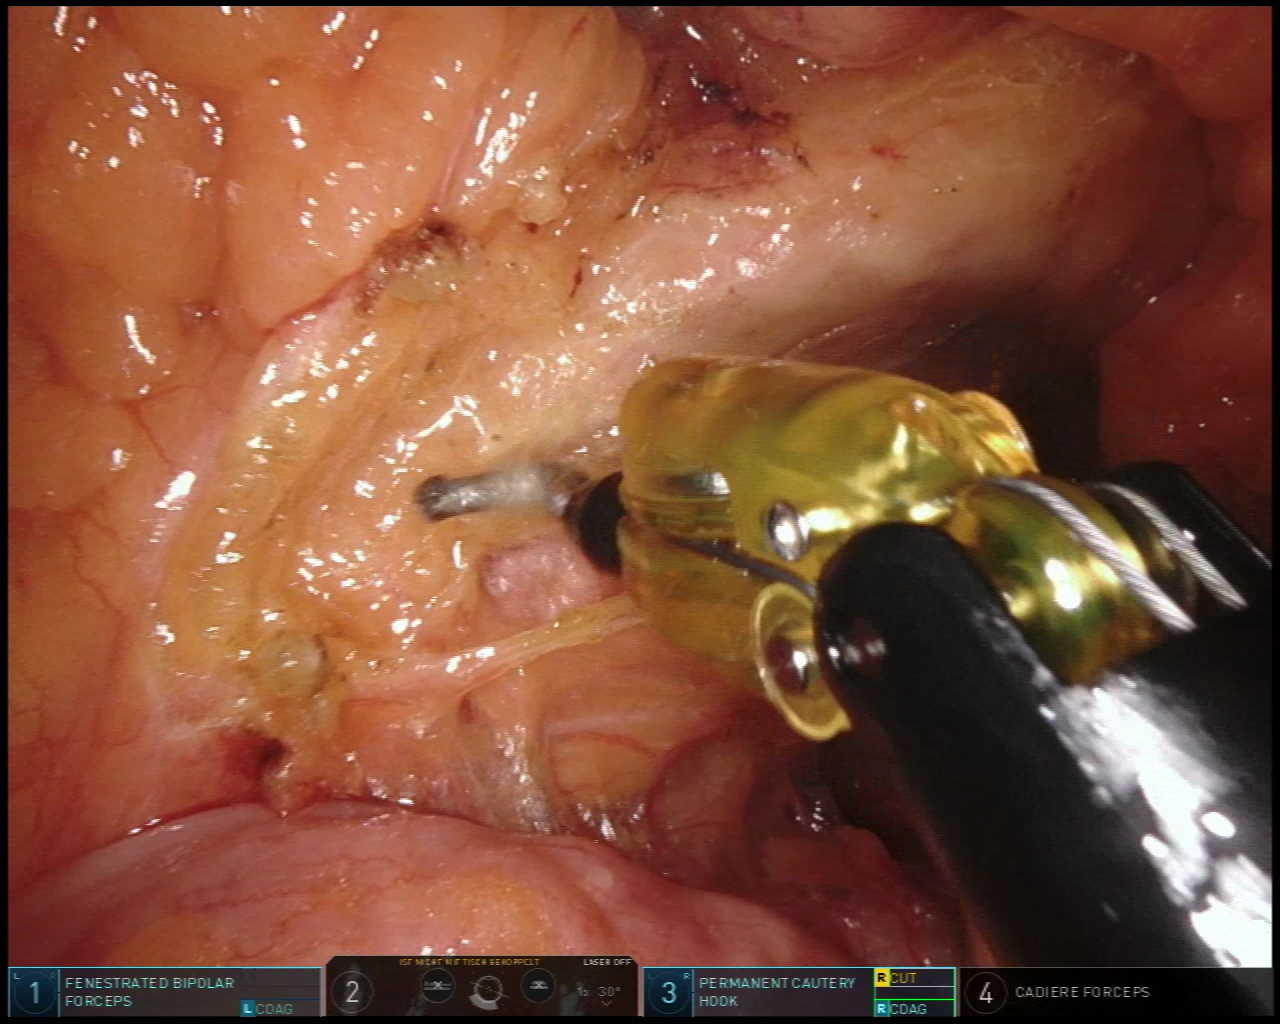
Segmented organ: inferior_mesenteric_artery
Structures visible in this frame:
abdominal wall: no
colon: no
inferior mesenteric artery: yes
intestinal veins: no
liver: no
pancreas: no
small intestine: yes
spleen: no
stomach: no
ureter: no
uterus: no
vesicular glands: no